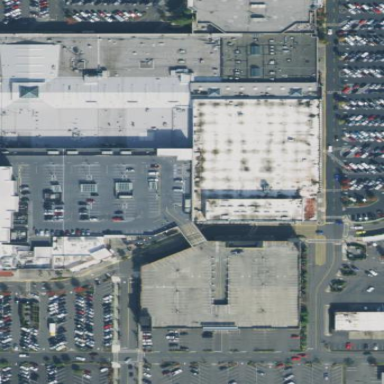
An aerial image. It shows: Department store.